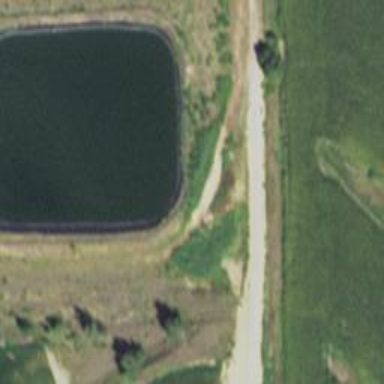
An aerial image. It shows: Reservoir containing sewage water.